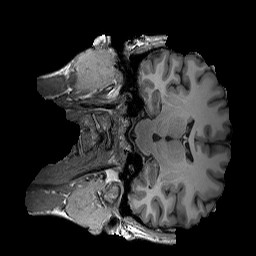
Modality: T1w
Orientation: coronal
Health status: healthy